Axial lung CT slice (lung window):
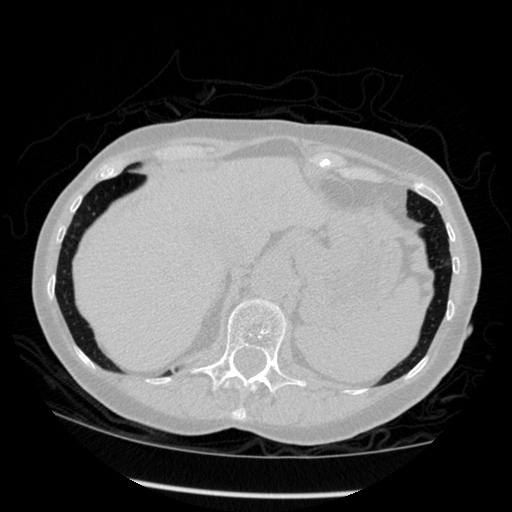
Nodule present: no